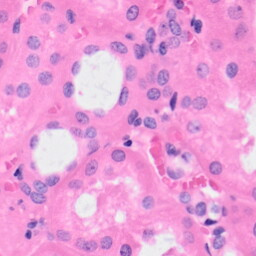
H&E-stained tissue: Kidney